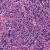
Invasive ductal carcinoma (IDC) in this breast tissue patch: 1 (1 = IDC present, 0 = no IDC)